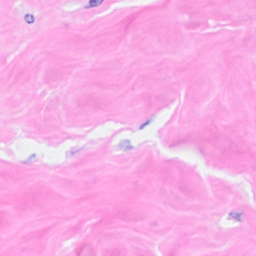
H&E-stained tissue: Breast